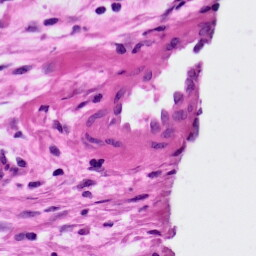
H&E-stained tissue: Ovarian